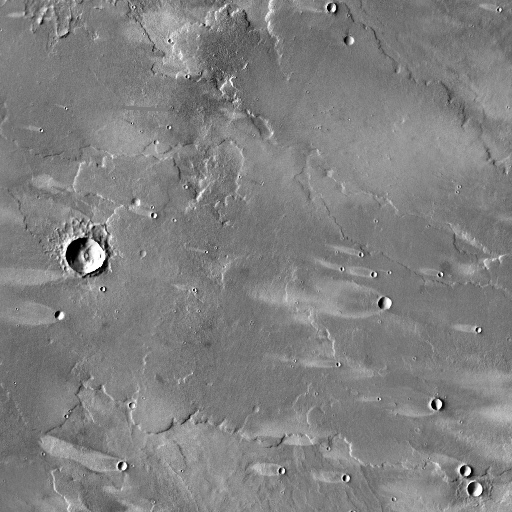
Crater classes present: Background, Other, Layered